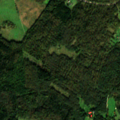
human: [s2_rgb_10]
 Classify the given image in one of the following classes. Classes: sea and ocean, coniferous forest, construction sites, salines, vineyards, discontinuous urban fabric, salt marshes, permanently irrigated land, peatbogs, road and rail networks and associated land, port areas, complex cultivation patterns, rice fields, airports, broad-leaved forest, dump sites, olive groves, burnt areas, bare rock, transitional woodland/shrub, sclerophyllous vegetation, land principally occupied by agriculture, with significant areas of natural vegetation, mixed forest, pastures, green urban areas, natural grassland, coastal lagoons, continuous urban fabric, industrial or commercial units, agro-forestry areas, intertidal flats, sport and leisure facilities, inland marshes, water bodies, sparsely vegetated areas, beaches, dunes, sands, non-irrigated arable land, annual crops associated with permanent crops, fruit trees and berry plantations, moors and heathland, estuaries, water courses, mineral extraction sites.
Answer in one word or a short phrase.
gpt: non-irrigated arable land, pastures, land principally occupied by agriculture, with significant areas of natural vegetation, coniferous forest, mixed forest, transitional woodland/shrub